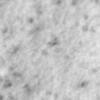
Label: no_change